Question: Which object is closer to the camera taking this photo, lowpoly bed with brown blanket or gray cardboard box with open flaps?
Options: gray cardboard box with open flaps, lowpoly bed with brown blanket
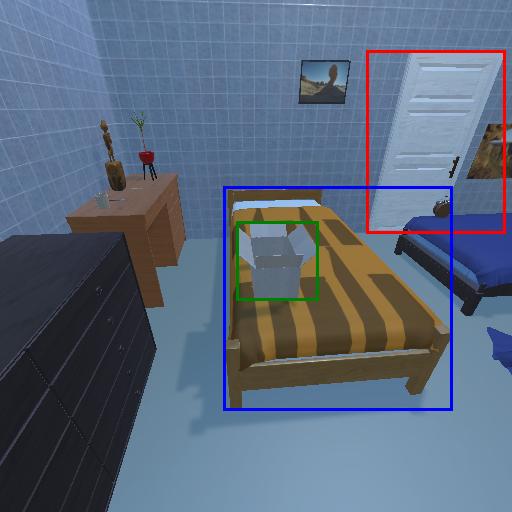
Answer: gray cardboard box with open flaps